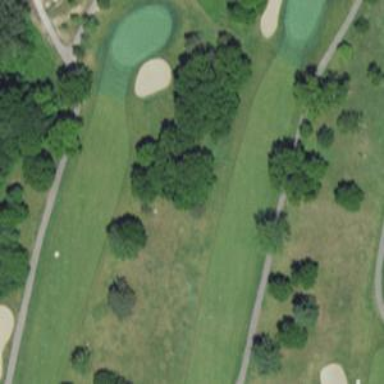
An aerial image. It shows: View of golf hole.